Question: Could anybody explain me, how i can fix my problem:
I have custom ListView
Images changes by click on image, all works fine, but - when image (for example item10) was changed and then scroll down and again scroll up - image for item10 loses state (green image changes to red). The same problem with bottom images, which not in visible position on screen.
How i can save image state when works scroll?
Thx!
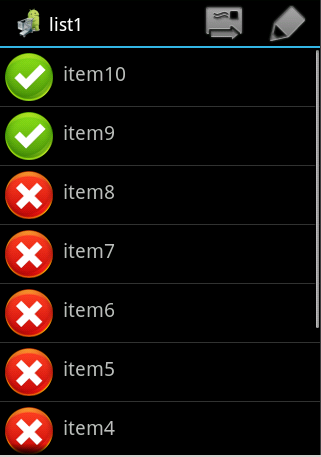
Answer: Ok, i don't know your code so i can't help you with a "more specific solution" but you can create an array of boolean
'''
boolean[] status;
'''
Every item have an id in the array.
In the 'getView()' method check if 'status == true' put green image, red if false.
It's how you can do it, if you post your code i can help you with a more efficent solution if possible. But it's the basic idea.
Ah, if you use a class to put items in the ListView you can save his state as a field in the class.
And <URL> helped me a lot to understand how Android works with ListView
Wow, ok your code is a bit messy around and i don't understand why you do somethings.. Anyway save the "yes|no" in the imagetag is not a great idea for me..
You can edit your "Product" class and add a field called "selected" something like:
'''
class Product
{
public boolean userSelectedIt;
}
'''
Then edit your getView to something like this:
'''
@Override
public View getView(int position, View convertView, ViewGroup parent) {
// ispol'zuem sozdannye, no ne ispol'zuemye view
View view = convertView;
if (view == null) {
view = lInflater.inflate(R.layout.item, parent, false);
}
Product p = getProduct(position);
final int pos = position;
final String name = p.name;
final boolean selected = p.userSelectedIt;
// zapolniaem View v punkte spiska dannymi iz klassa produkt: naimenovanie, kartinka i teg(ispol'zuetsia dlia detekta kartinki)
// i kartinka
((TextView) view.findViewById(R.id.tvDescr)).setText(p.name);
((ImageView) view.findViewById(R.id.ivImage)).setImageResource(p.image);
((ImageView) view.findViewById(R.id.ivImage)).setTag(p.tag);
iv = ((ImageView) view.findViewById(R.id.ivImage));
String temp = (String)iv.getTag(); //Poluchaiu infu, kakaia kartinka u tekushchego elementa
//Blok dlia opredeleniia kakuiu kartinku dobavit' v massiv
if (selected)
iarr.add(new ImgArray(iv,pos,name,"yes"));
else
iarr.add(new ImgArray(iv,pos,name,"no"));
//Obrabotchik nazhatiia na kartinku
iv.setOnClickListener(new View.OnClickListener() {
@Override
public void onClick(View view) {
// Zdes' mozhno pisat' v bazu, v name soderzhitsia imia produkta po kotoromu kliknuli
//
// Log.d(LOG_TAG,"PRODUCT --- " + name);
Log.d(LOG_TAG, "NAME ACTIVITY --- " + title);
//Poluchaiu kartinku, kotoraia byla nazhata
LinearLayout ll = (LinearLayout) view.getParent();
ImageView iv = (ImageView) ll.getChildAt(0);
//String bufferTag = (String) iv.getTag(); //Poluchaiu dannye, kakaia kartinka byla pered nazhatiem
//Blok dlia opredeleniia, kakaia kartinka prishla i na kakuiu ee izmenit'
selected = !selected;
if (selected) {
iv.setImageResource(R.drawable.no);
iarr.set(pos,new ImgArray(iv,pos,name,"no")); //Zameniaetsia kartinka v massive kartinok. Zamena proiskhodit po pozitsii
}
else {
iv.setImageResource(R.drawable.yes);
iarr.set(pos,new ImgArray(iv,pos,name,"yes"));
}
}
});
return view;
}
'''
Or, if you don't want to add a field to Product class you can edit your Adapter to look like this:
'''
public class BoxAdapter extends BaseAdapter {
Context ctx;
LayoutInflater lInflater;
ArrayList<Product> objects;
ArrayList<boolean> userSelected; // Here i added a ArrayList of booleans to remember the user chooise
String title;
public ImageView iv;
public int counter;
public ArrayList<ImgArray> iarr = new ArrayList<ImgArray>();
public ArrayList<ImgArray> startIarr = new ArrayList<ImgArray>();
final String LOG_TAG = "myLogs";
BoxAdapter(Context context, ArrayList<Product> products, String curTitle) {
ctx = context;
objects = products;
lInflater = (LayoutInflater) ctx
.getSystemService(Context.LAYOUT_INFLATER_SERVICE);
//Poluchaiu nazvanie Activity
title = curTitle;
}
// kol-vo elementov
@Override
public int getCount() {
return objects.size();
}
// element po pozitsii
@Override
public Object getItem(int position) {
return objects.get(position);
}
// id po pozitsii
@Override
public long getItemId(int position) {
return position;
}
// punkt spiska
@Override
public View getView(int position, View convertView, ViewGroup parent) {
// ispol'zuem sozdannye, no ne ispol'zuemye view
View view = convertView;
if (view == null) {
view = lInflater.inflate(R.layout.item, parent, false);
}
Product p = getProduct(position);
final int pos = position;
final String name = p.name;
final boolean selected = userSelected.get(position);
// zapolniaem View v punkte spiska dannymi iz klassa produkt: naimenovanie, kartinka i teg(ispol'zuetsia dlia detekta kartinki)
// i kartinka
((TextView) view.findViewById(R.id.tvDescr)).setText(p.name);
((ImageView) view.findViewById(R.id.ivImage)).setImageResource(p.image);
((ImageView) view.findViewById(R.id.ivImage)).setTag(p.tag);
iv = ((ImageView) view.findViewById(R.id.ivImage));
//Blok dlia opredeleniia kakuiu kartinku dobavit' v massiv
if (selected)
iarr.add(new ImgArray(iv,pos,name,"yes"));
else
iarr.add(new ImgArray(iv,pos,name,"no"));
//Obrabotchik nazhatiia na kartinku
iv.setOnClickListener(new View.OnClickListener() {
@Override
public void onClick(View view) {
// Zdes' mozhno pisat' v bazu, v name soderzhitsia imia produkta po kotoromu kliknuli
//
// Log.d(LOG_TAG,"PRODUCT --- " + name);
Log.d(LOG_TAG, "NAME ACTIVITY --- " + title);
//Poluchaiu kartinku, kotoraia byla nazhata
LinearLayout ll = (LinearLayout) view.getParent();
ImageView iv = (ImageView) ll.getChildAt(0);
//String bufferTag = (String) iv.getTag(); //Poluchaiu dannye, kakaia kartinka byla pered nazhatiem
//Blok dlia opredeleniia, kakaia kartinka prishla i na kakuiu ee izmenit'
userSelected.set(position, !selected);
if (!selected) {
iv.setImageResource(R.drawable.no);
iarr.set(pos,new ImgArray(iv,pos,name,"no")); //Zameniaetsia kartinka v massive kartinok. Zamena proiskhodit po pozitsii
}
else {
iv.setImageResource(R.drawable.yes);
iarr.set(pos,new ImgArray(iv,pos,name,"yes"));
}
}
});
return view;
}
// tovar po pozitsii
Product getProduct(int position) {
return ((Product) getItem(position));
}
//Funktsiia dlia vozvrata informatsii o kolichestve elementov v massive kartinok(ne ispol'zuetsia)
public Object getV (View v,int position) {
ListView lv = (ListView) v.findViewById(R.id.lvView);
//Object o = lv.getItemAtPosition(position);
Object o = iarr.size();
return o;
}
//Funktsiia dlia vozvrata elementa kartinok
public ArrayList iFunc(){
return iarr;
}
//ne ispol'zuetsia
public ArrayList sIarr(){
return startIarr;
}
//ne ispol'zuetsia
public int C (View v) {
ListView lv = (ListView) v.findViewById(R.id.lvView);
return lv.getCount();
}
}
'''
(Yeah i know, the code looks horrible here due to indentation sorry.)
This code should work, if not say and i try to fix it.